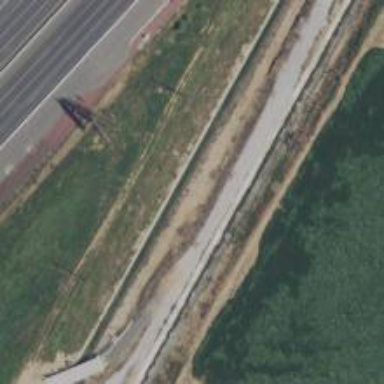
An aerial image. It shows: Bridge for cycleway.